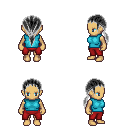
a pixel art fantasy rpg character, female body template, human, tanned skin, teal sleeveless shirt, red pants, gray ponytail hairstyle, four views (front, back, left, right), 2x2 character sprite sheet, small pixel art, hard edges, no anti-aliasing